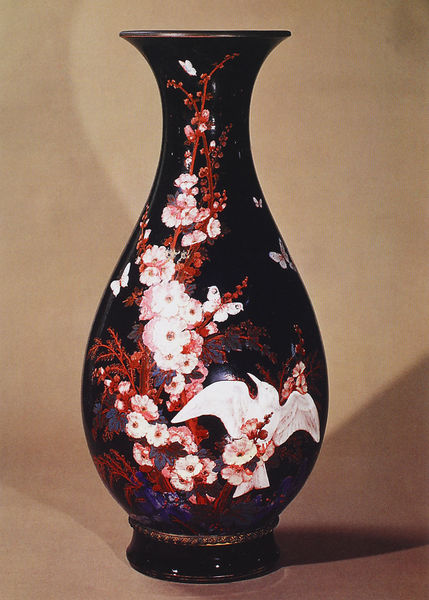
Titel: Vase “Bertin”
Institution: Sèvres, Musée National de Céramique
Schlagwörter: blau, flügel, schatten, vogel, weiß, blume, blumen, grau, licht, orange, schwarz, blüte, blüten, rot, taube, bild, strauch, vögel, zweige, gold, pflanze, pflanzen, rosa, fliegen, ranken, vase, japan, blumenvase, schnabel, warm, dekor, floral, spiegeln, bemalt, foto, fotografie, gefäß, porzellan, zweig, asien, schmetterling, china, geblümt, schmetterlinge, gegenstand, objekt, glasur, zierrat, falter, kirsche, gemütlich, handbemalt, kirschblüten, tropfenform, blumig